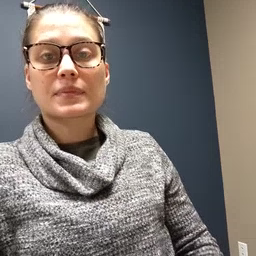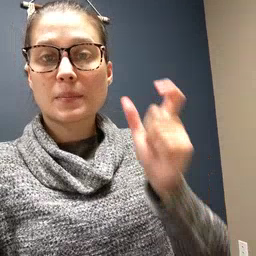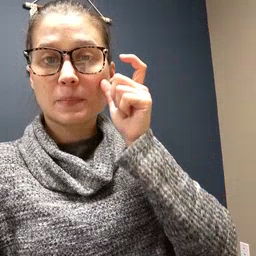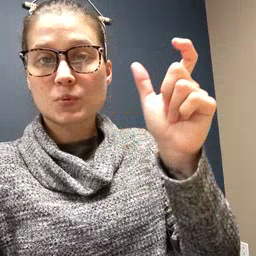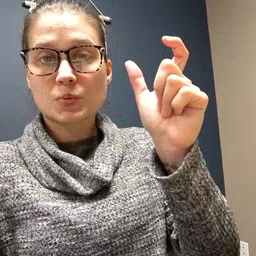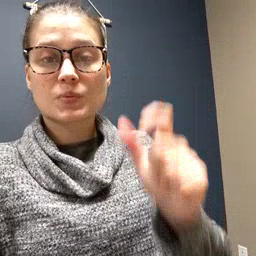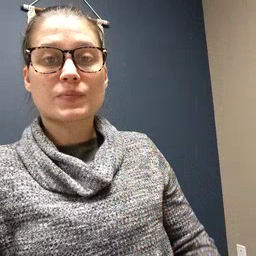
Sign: moon